Question: I want to be able to replace a line break (actually remove) but only if they exist within quotes.
The string below should have the line breaks in bold removed as they are inside quotes:
eg -
See image below for regex pattern. I can isolate the quotes that have line breaks in them.
Now I want to be able to find the pattern '
' within these matches and replace them, while leaving '
' outside of quotes alone.

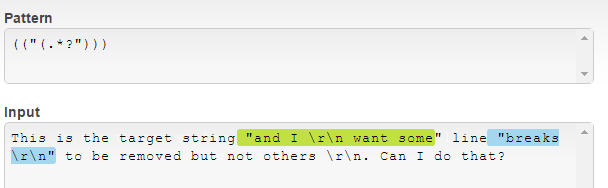
Answer: You can use the variable-width look-arounds in C#:
'''
(?<="[^"]*)\r\n(?=[^"]*")
'''
See <URL>.
In case you want to remove actual whitespace, you can use
'''
(?<="[^"]*)[
]+(?=[^"]*")
'''
Sample code:
'''
var rx = new Regex(@"(?<=""[^""]*)[
]+(?=[^""]*"")");
var removed = rx.Replace("This is the target string "and I
want some" line "breaks
" to be removed but not others
. Can I do that?", string.Empty);
'''
Output (only 1 linebreak remains):
'''
This is the target string "and I want some" line "breaks " to be removed but not others
. Can I do that?
'''